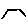
Label: hexagon